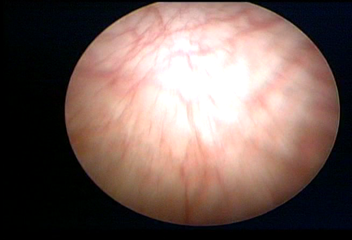
Modality: WLC
Class: Normal mucosa
Bladder cancer association: No